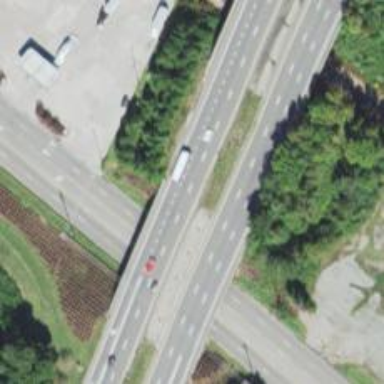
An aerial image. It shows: Motorway.